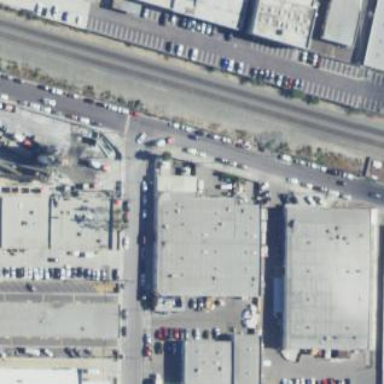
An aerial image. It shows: Warehouse.